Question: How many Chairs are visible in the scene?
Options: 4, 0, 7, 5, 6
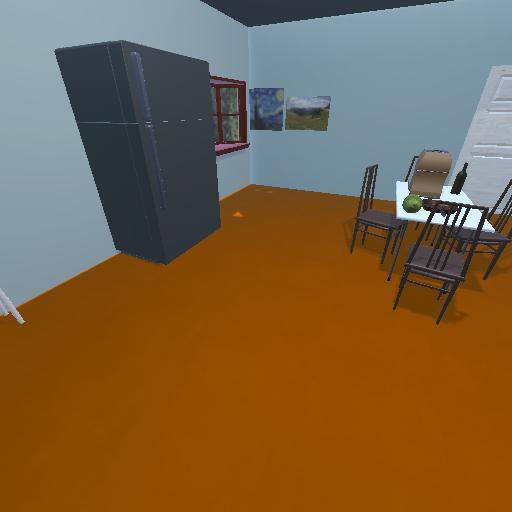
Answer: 4